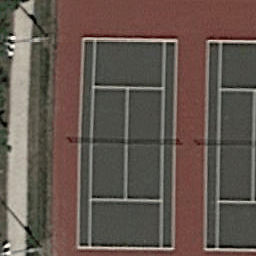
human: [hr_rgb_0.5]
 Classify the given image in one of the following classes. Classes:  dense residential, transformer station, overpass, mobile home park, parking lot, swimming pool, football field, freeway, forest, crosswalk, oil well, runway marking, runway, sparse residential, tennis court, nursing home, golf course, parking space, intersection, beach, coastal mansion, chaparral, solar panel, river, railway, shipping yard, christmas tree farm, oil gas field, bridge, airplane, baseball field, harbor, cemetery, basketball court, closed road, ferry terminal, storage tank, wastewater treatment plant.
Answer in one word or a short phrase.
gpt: tennis court